Lunar surface albedo tile
Center latitude: 8.282
Center longitude: -39.096
Resolution (meters per pixel, mean): 144.2
Tile area (km^2): 21368.83
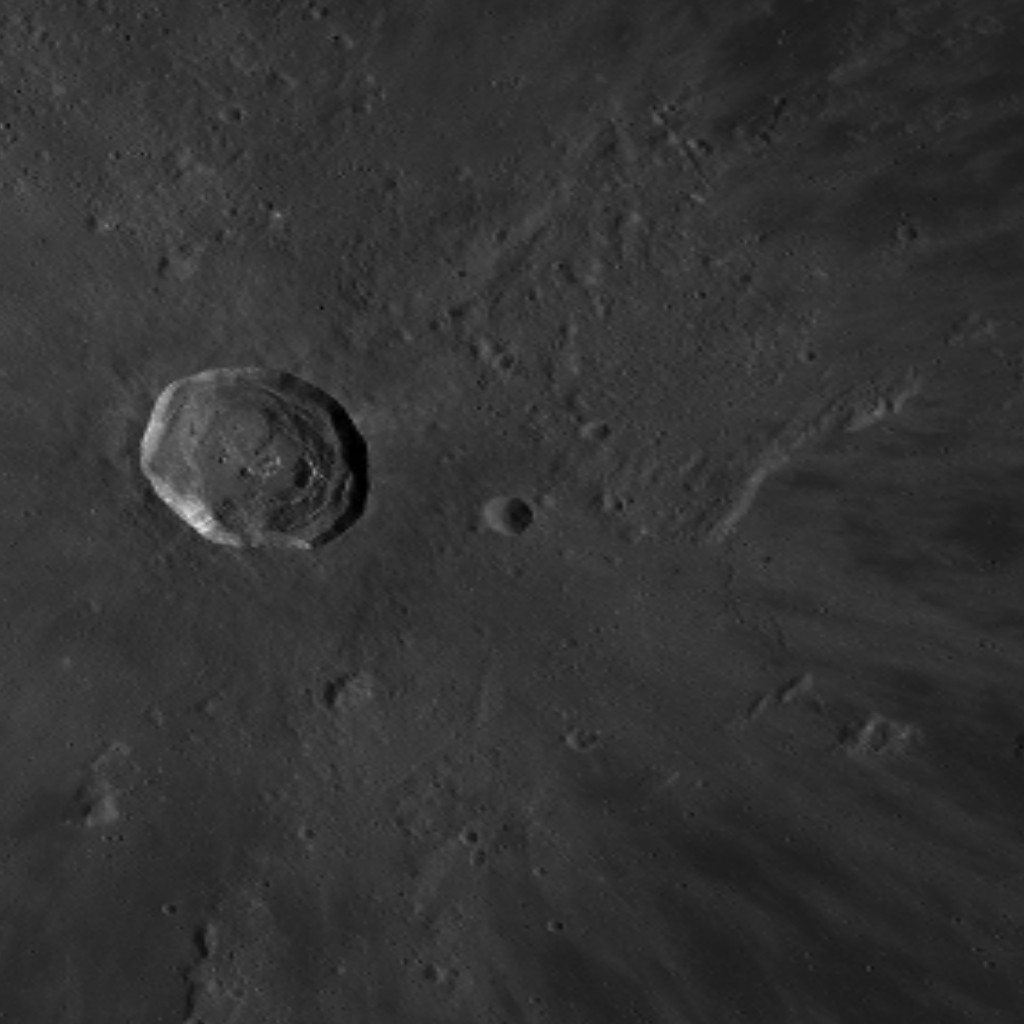